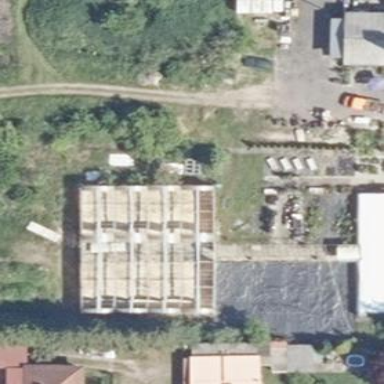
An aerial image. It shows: Greenhouse used for horticulture.